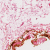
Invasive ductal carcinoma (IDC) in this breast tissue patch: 0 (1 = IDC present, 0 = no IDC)